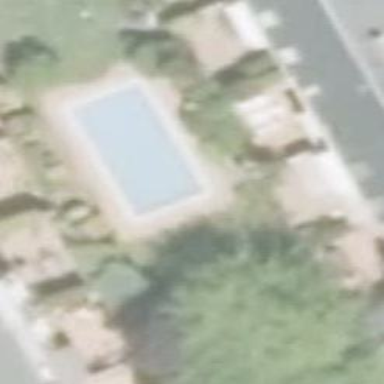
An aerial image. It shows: Swimming pool located in leisure land.